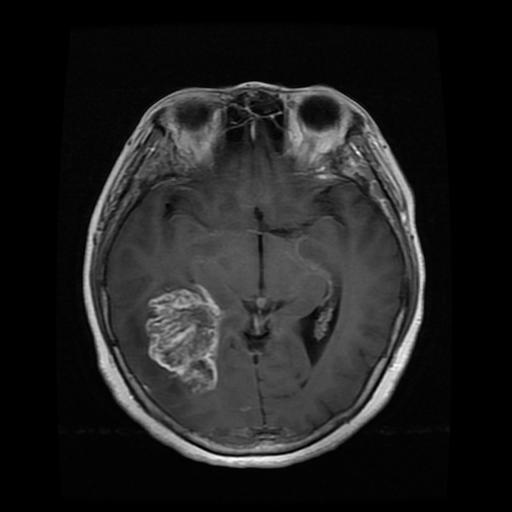
Label: glioma